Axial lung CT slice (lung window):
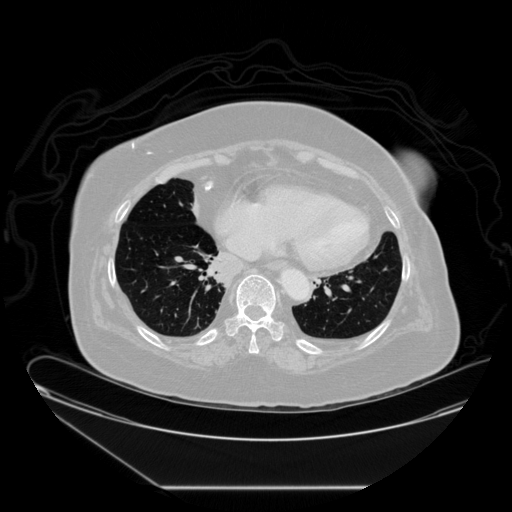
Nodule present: no